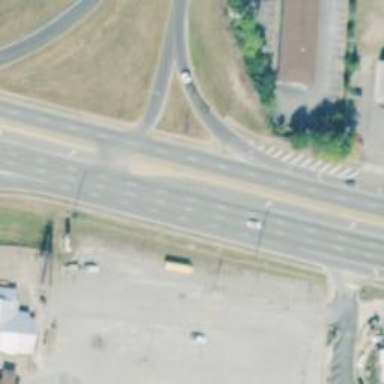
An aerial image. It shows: Primary highway with asphalt surface. It is dual carriageway.